Interaction volume radius: 10 \u00c5
Interaction volume height: 20 \u00c5
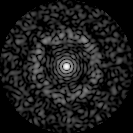
Disorder parameter: 0.8404